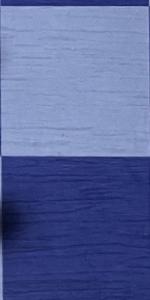
Label: Empty